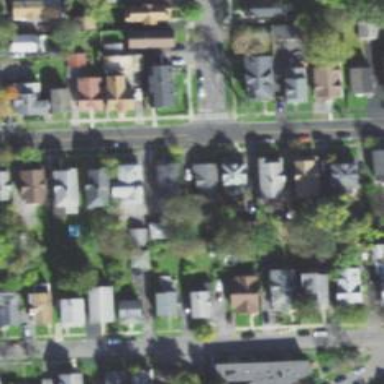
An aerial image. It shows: Unclassified road surrounded by residential properties.